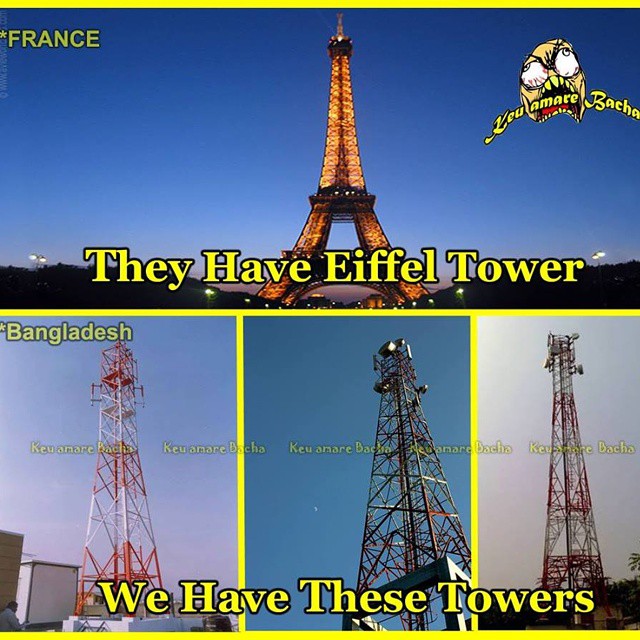
Caption: They Have Eiffel Tower  We have These Towers
Label: hate